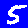
Digit: 5